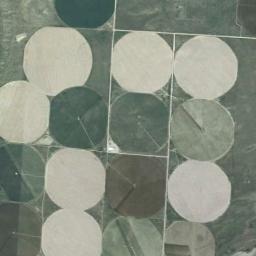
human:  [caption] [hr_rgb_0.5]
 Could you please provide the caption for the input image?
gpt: Round fields are the same size .

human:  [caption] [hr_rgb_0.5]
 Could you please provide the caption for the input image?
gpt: Several white circular farmlands and several green circular farmlands are neatly arranged on the ground and some roads go through these farmlands .

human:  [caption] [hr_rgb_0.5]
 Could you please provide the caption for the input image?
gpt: There are some green circle farmland and some bare circle farmland .

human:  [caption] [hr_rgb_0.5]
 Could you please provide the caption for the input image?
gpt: Many light yellow, Tawny, And green fields arranged neatly .

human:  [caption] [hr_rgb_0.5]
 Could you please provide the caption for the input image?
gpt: There are many circular farmlands of the same size distributed neatly .